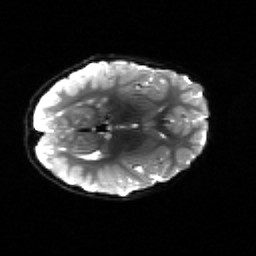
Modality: sbref
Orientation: axial
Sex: male
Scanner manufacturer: siemens
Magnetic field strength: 3 T
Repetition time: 5 s
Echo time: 0.071 s